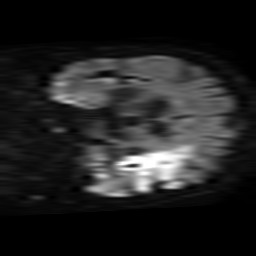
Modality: TRACE
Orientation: coronal
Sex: female
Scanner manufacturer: philips
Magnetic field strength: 3 T
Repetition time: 4.262 s
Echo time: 0.07367 s